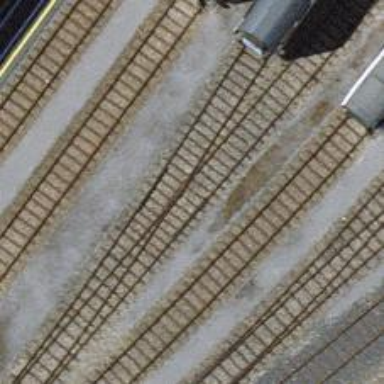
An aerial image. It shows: Single track railway in yard.